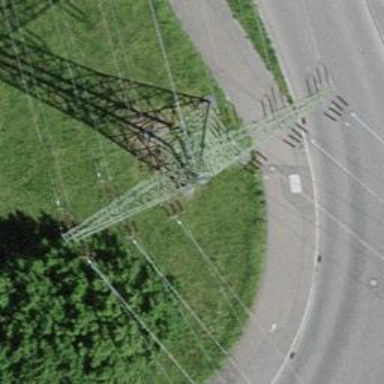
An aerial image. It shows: Three cables of power line.